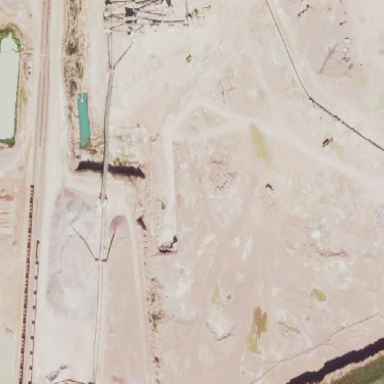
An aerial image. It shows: Quarry area.